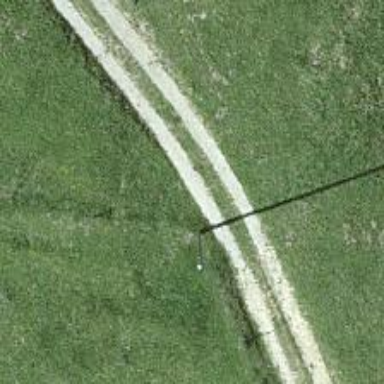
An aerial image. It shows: Utility pole used for power distribution.